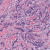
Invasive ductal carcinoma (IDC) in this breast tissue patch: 1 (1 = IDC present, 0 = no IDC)